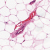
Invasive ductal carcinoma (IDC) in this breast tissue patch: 0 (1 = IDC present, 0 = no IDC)